Field crop: maize
Growth stage: 2
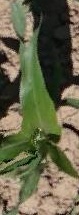
Species: maize